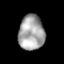
Tissue: lung
Cell type: Smooth muscle cells
Senescence score: 0.2318
Nuclear area (px): 878
Mean DAPI intensity: 165.745